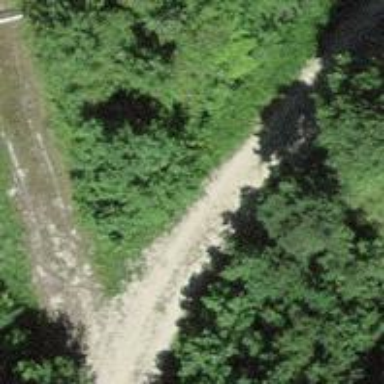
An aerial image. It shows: Well-maintained track road with grade 1 tracktype.